Question: what approach would you recommend for finding obstacles in a 2D image?
Here are some key points I came up with till now:
I doubt I can use object recognition based on "database of obstacles" search, since I don't know what might the obstruction look like.
I assume color recognition might be problematic if the path does not differ a lot from the object itself.
Possibly, adding one more camera and computing a 3D image (like a Kinect does) would work, but that would not run as smooth as I require.
To illustrate the problem; robot can ride either left or right side of the pavement. In the following picture, left side is the correct choice:

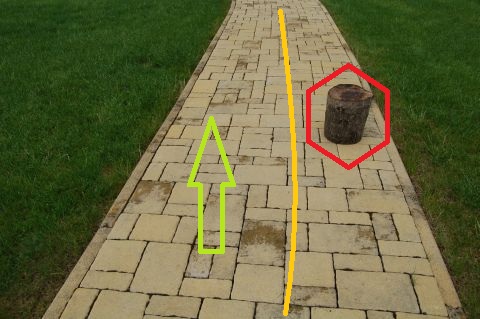
Answer: If you know what the path looks like, this is largely a . Acquire a bunch of images of path at different distances, illumination, etc. and manually label the ground in each image. Use this labeled data to train a classifier that classifies each pixel as either "road" or "not road." Depending upon the texture of the road, this could be as simple as classifying each pixels' RGB (or HSV) values or using OpenCv's built-in histogram back-projection (i.e. 'cv::CalcBackProjectPatch()').
I suggest beginning with manual thresholds, moving to histogram-based matching, and only using a full-fledged machine learning classifier (such as a Naive Bayes Classifier or a SVM) if the simpler techniques fail. Once the entire image is classified, all pixels that are identified as "not road" are obstacles. By classifying the , we completely avoided building a "database of objects".
---
Somewhat out of the scope of the question, the easiest solution is to add additional sensors ("throw more hardware at the problem!") and directly measure the three-dimensional position of obstacles. In order of preference:
1. Microsoft Kinect: Cheap, easy, and effective. Due to ambient IR light, it only works indoors.
2. Scanning Laser Rangefinder: Extremely accurate, easy to setup, and works outside. Also very expensive (~$1200-10,000 depending upon maximum range and sample rate).
3. Stereo Camera: Not as good as a Kinect, but it works outside. If you cannot afford a pre-made stereo camera (~$1800), you can make a decent custom stereo camera using USB webcams.
Note that professional stereo vision cameras can be by using custom hardware (Stereo On-Chip, STOC). Software-based stereo is also reasonably fast (10-20 Hz) on a modern computer.